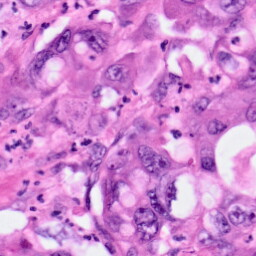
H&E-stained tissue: Pancreatic